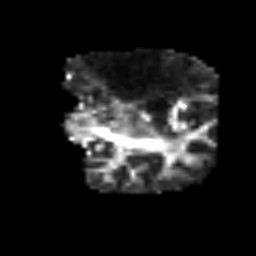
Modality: FA
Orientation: coronal
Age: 40
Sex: male
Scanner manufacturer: siemens
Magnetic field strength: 3 T
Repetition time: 3.2 s
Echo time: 0.081 s